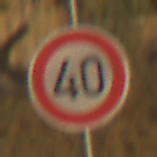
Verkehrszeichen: Geschwindigkeit40
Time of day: SunriseSunset
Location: Outdoor (Nature)
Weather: PartlyCloudy
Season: NotSpecified
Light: Natural